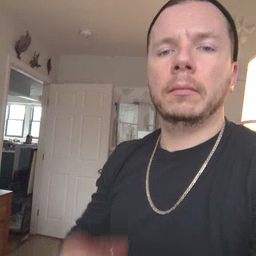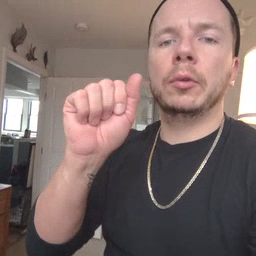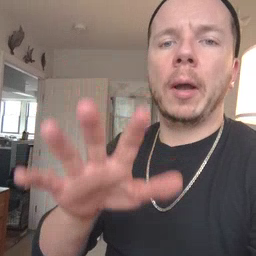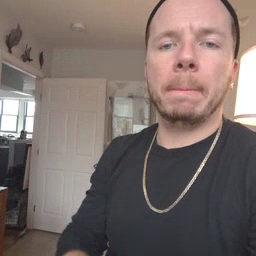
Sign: drop